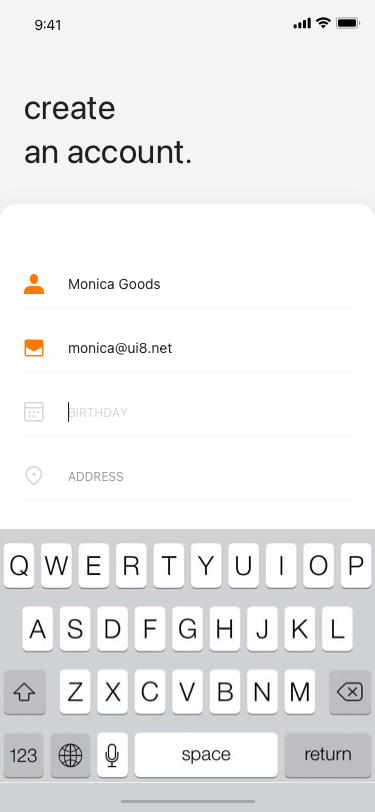
Text in this UI design:
By creating an account you agree to our
Terms of Service and Privacy Policy
create
an account.